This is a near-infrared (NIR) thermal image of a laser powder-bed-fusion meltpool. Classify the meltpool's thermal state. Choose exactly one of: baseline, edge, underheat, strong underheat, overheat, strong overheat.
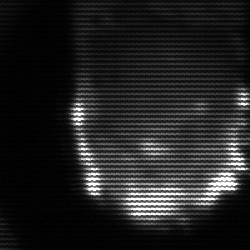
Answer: baseline